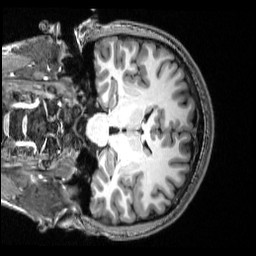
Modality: T1w
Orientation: coronal
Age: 21
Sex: male
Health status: healthy
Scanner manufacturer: siemens
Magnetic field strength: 3 T
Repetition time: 2.53 s
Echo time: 0.00339 s